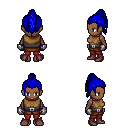
a pixel art fantasy rpg character, female body template, human, dark skin, leather chest armor, red pants, blue long topknot hairstyle, metal gloves, maroon shoes, four views (front, back, left, right), 2x2 character sprite sheet, small pixel art, hard edges, no anti-aliasing